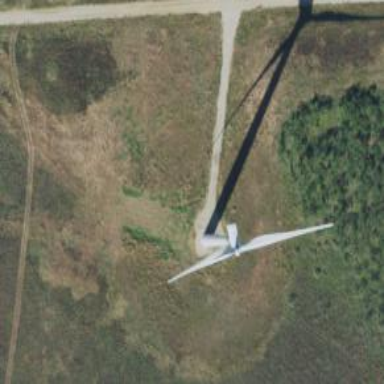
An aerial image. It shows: Wind turbine generator that utilizes wind as its source for generating electricity. It is of the horizontal axis type.